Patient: sex M, age 45
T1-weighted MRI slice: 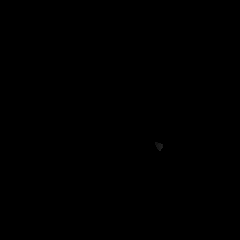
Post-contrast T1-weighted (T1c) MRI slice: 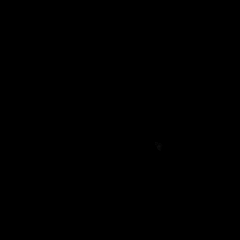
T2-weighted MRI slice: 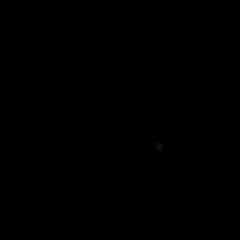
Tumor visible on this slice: no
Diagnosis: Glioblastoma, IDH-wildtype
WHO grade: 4